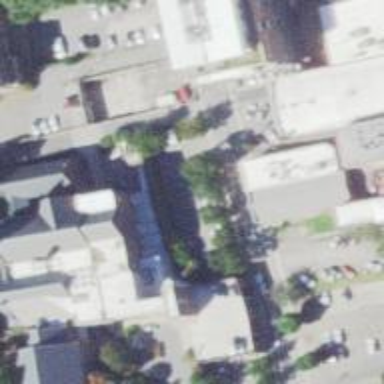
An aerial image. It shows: Building serving as place of worship.